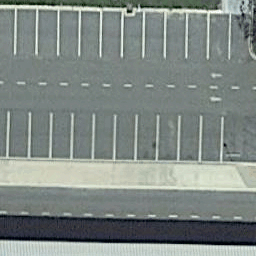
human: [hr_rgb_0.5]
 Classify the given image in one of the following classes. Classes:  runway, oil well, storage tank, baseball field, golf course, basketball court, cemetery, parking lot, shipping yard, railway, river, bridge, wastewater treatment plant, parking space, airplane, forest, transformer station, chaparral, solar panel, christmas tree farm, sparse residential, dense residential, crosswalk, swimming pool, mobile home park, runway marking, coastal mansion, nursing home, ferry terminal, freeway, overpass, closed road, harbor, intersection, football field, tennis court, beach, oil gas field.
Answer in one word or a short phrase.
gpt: parking space